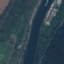
Land use / land cover: River